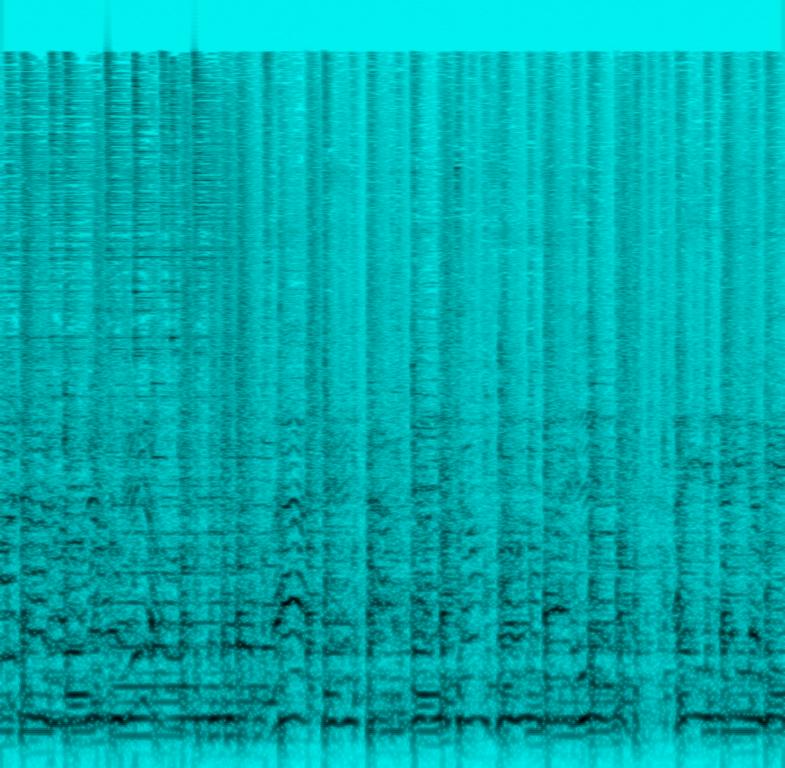
To male voices are singing a melody. Someone is playing acoustic drums together with a djembe. A ukulele is being strummed on the offbeat along with a piano playing the same chords. This is an amateur recording. This song may be playing live at a small festival.